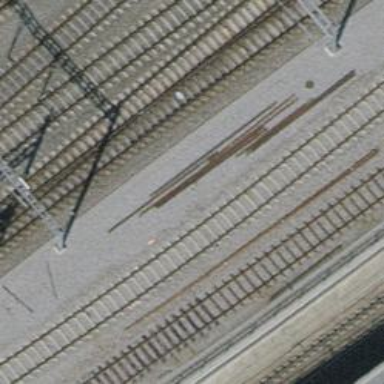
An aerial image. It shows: Railway siding for service.